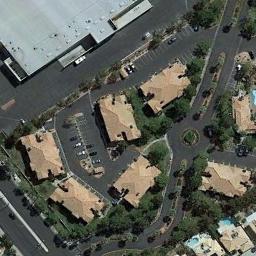
Label: residential